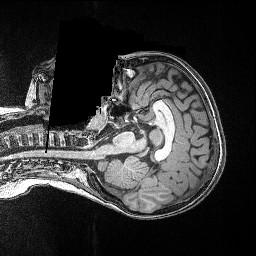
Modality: T1w
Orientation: axial